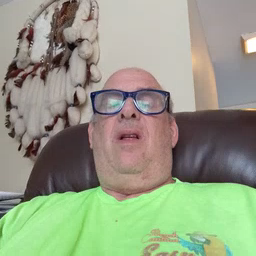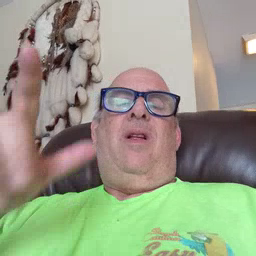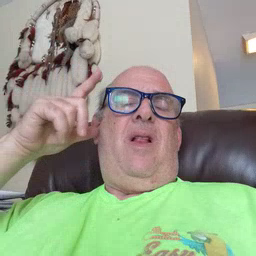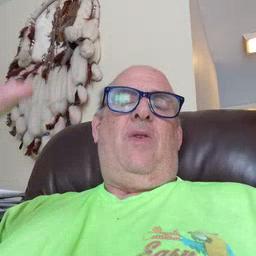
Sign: loud